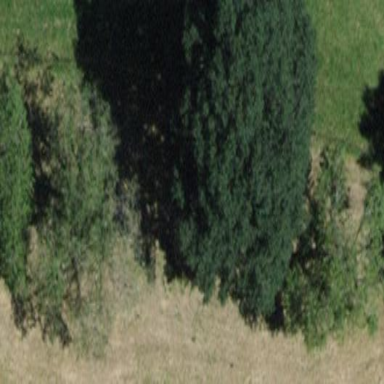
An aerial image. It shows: Forest area.